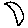
Label: moon